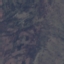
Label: HerbaceousVegetation